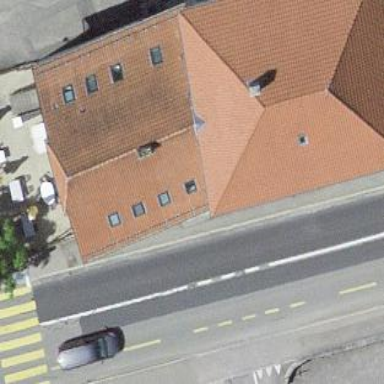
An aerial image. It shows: Restaurant.